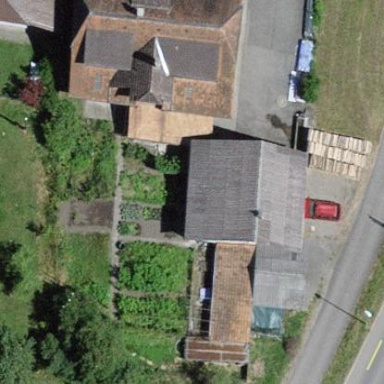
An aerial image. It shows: Garage.